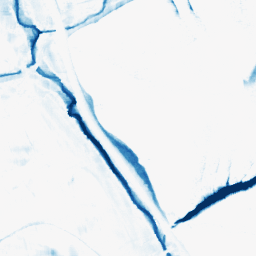
Category: morphological
Decomposition family: morphological_square
Decomposition parameters: operation: closing
size: 15
Upsampling method: cubic_catmull_rom
Upsampling parameters: scale: 4
Upsampling scale: 4